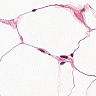
Metastatic tissue present: no